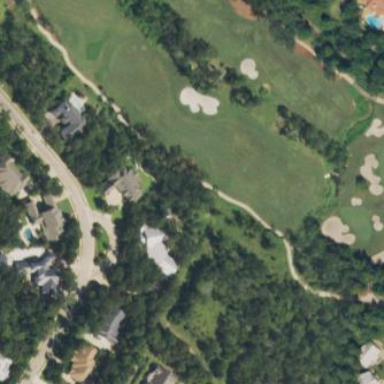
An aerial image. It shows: Rough area on grassy golf course.